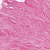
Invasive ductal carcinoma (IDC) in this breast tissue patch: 0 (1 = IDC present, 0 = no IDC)